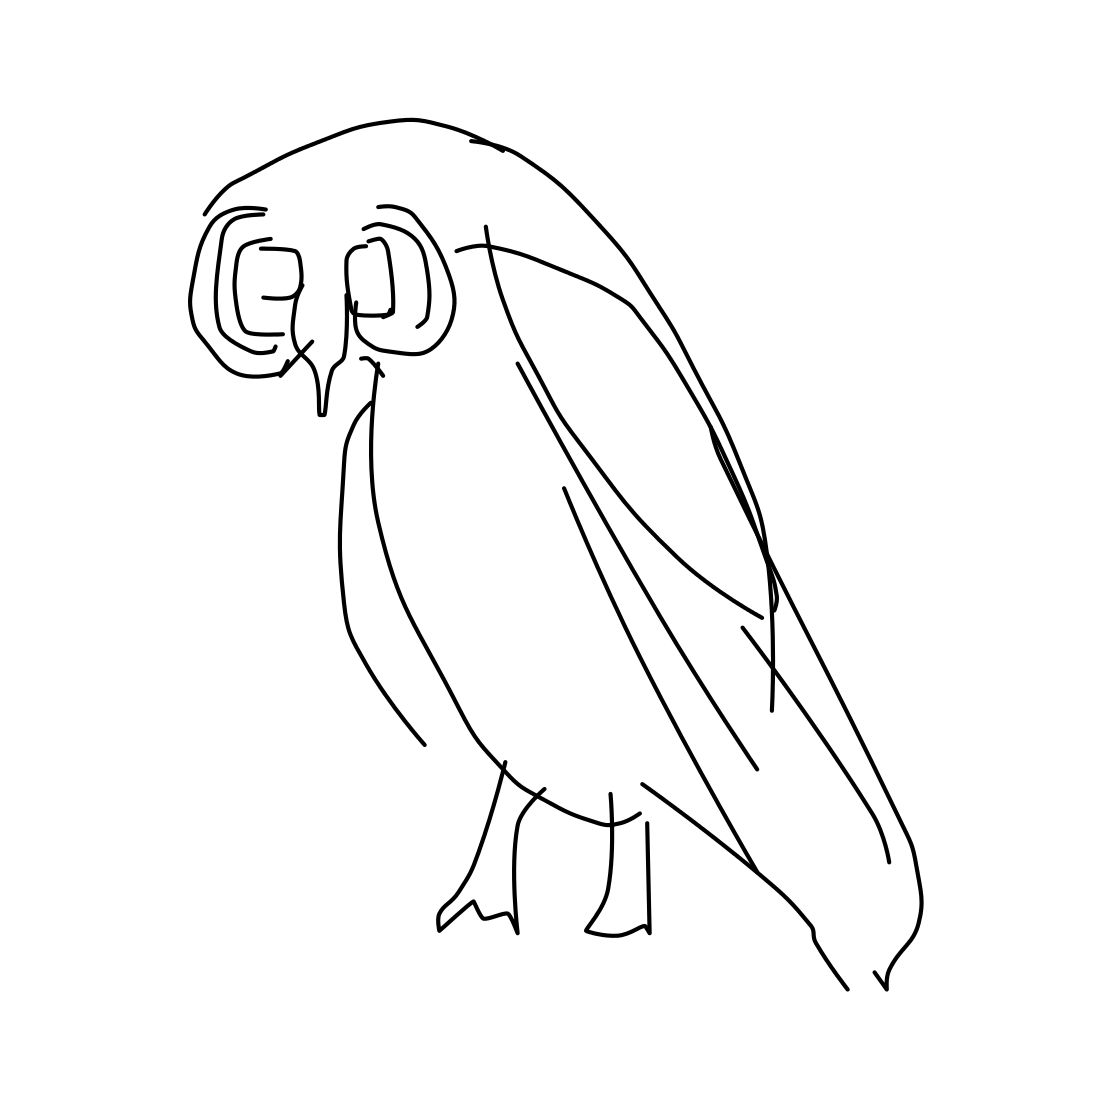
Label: owl